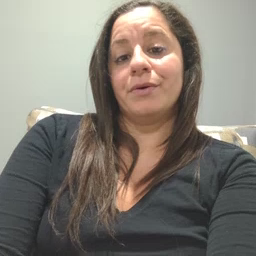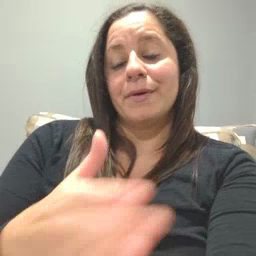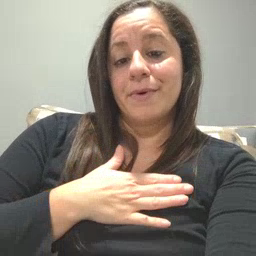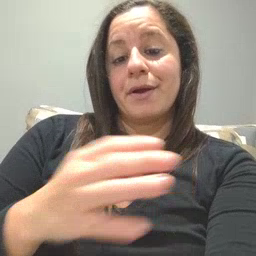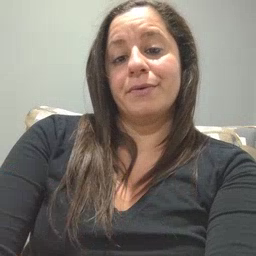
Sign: minemy